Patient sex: M
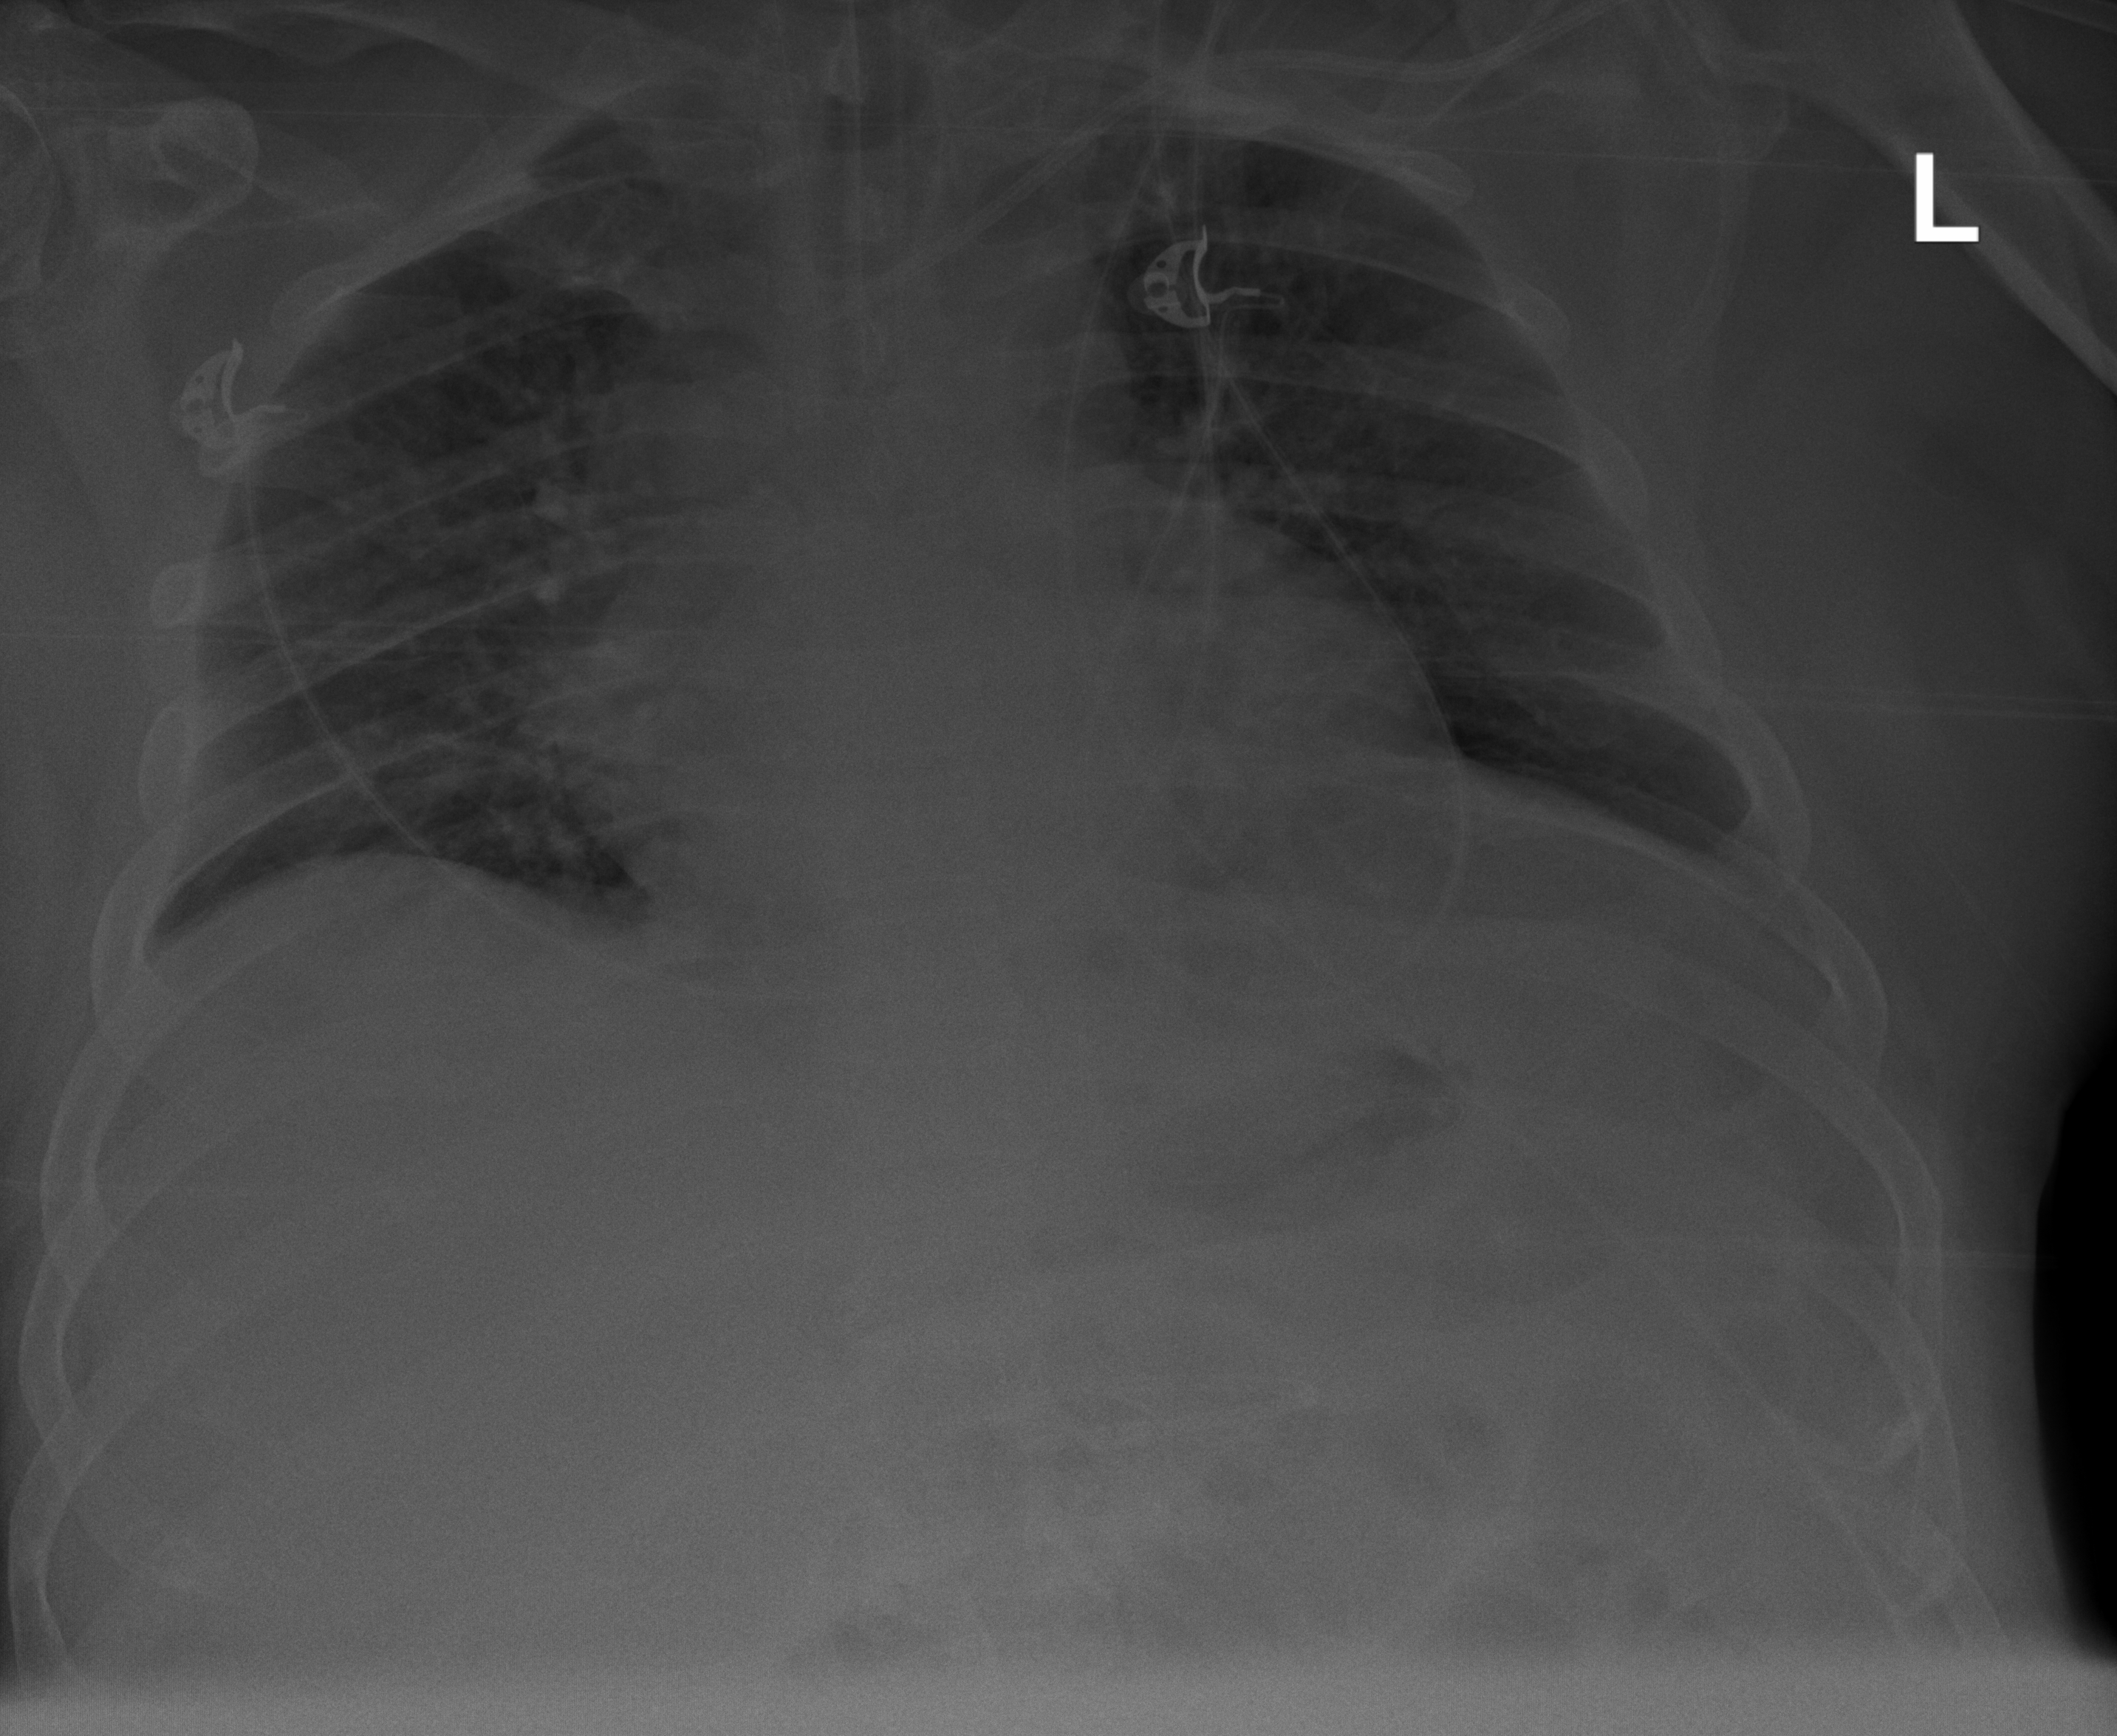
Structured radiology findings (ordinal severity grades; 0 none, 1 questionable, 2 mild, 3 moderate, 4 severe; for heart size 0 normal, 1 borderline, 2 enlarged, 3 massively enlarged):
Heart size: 2
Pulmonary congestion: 2
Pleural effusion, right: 0
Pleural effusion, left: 0
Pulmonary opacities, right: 0
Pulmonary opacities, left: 0
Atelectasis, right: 1
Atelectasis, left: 1